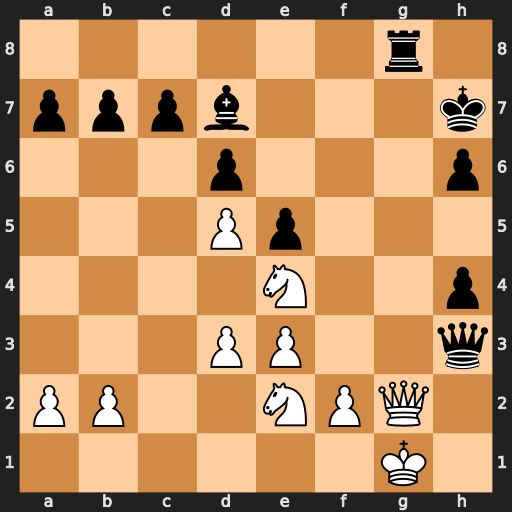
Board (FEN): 6r1/pppb3k/3p3p/3Pp3/4N2p/3PP2q/PP2NPQ1/6K1
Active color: w
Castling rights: -
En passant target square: -
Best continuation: Nf6+ Kh8 Qxg8#